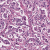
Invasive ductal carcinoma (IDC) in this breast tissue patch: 1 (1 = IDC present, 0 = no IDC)